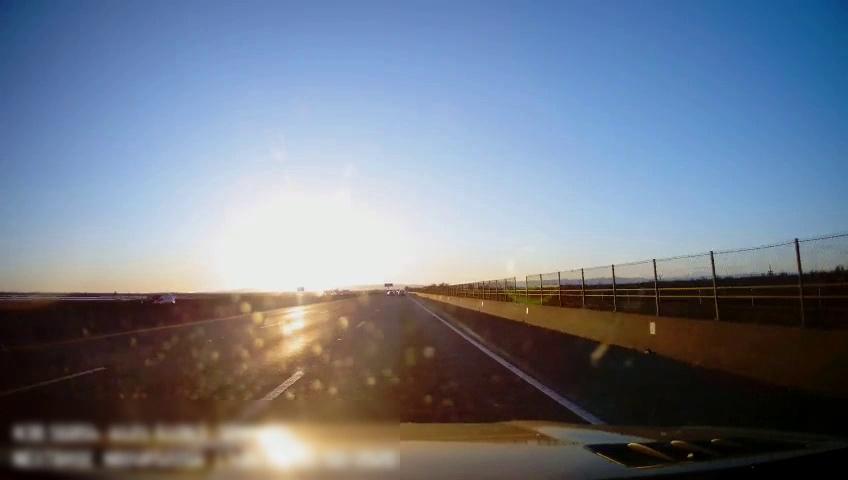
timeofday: Day
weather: Sunny
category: Drivable Space
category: Vehicles | SUV
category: Lanes | Alternate Lane
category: Lanes | Current Lane
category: Lanes | Current Lane
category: Lanes | Alternate Lane